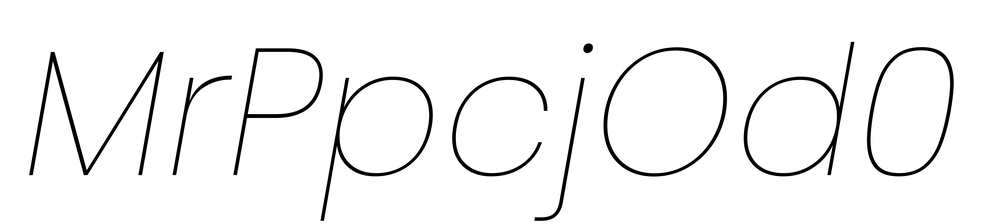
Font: Poppins-ThinItalic